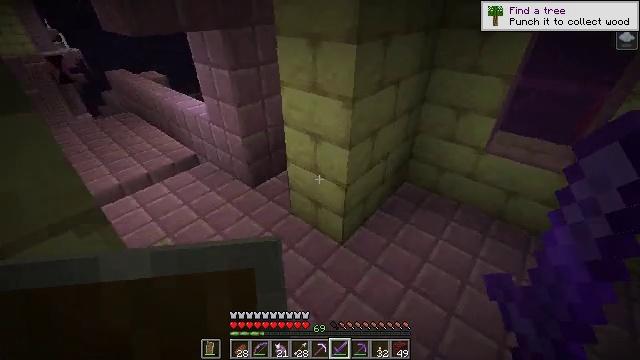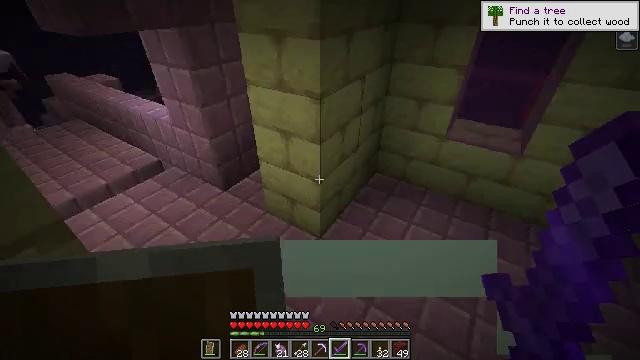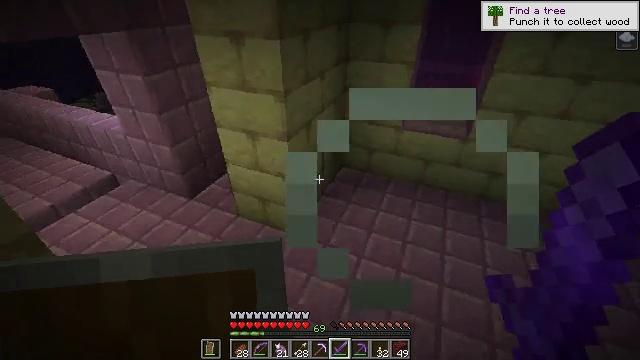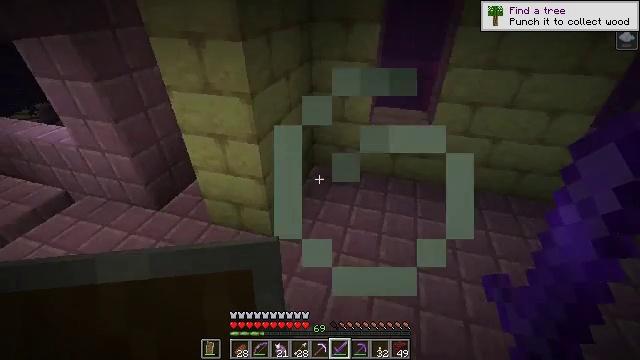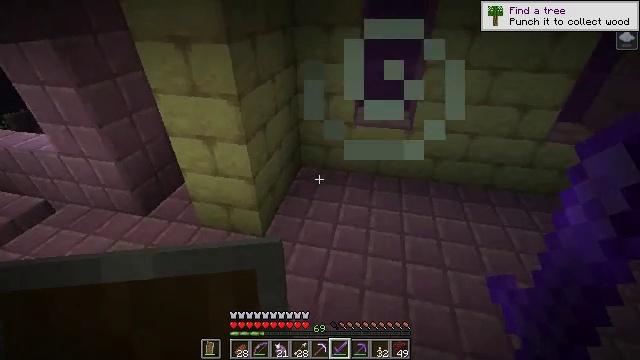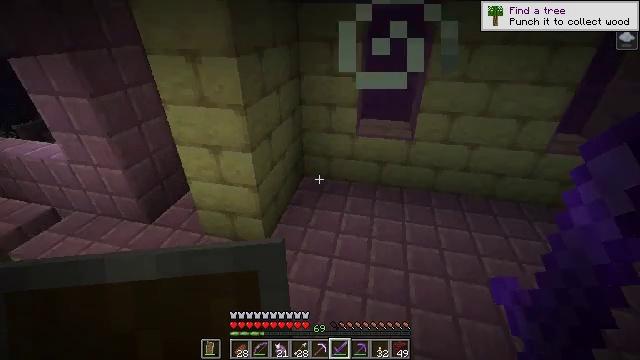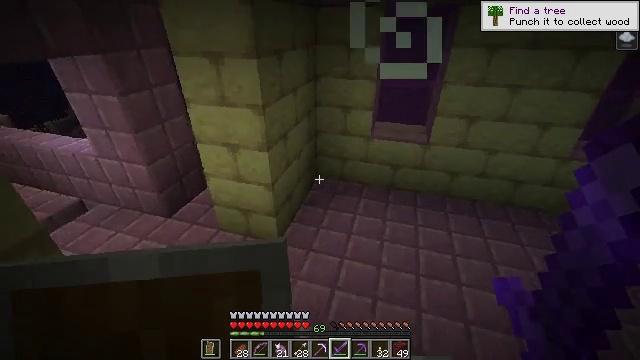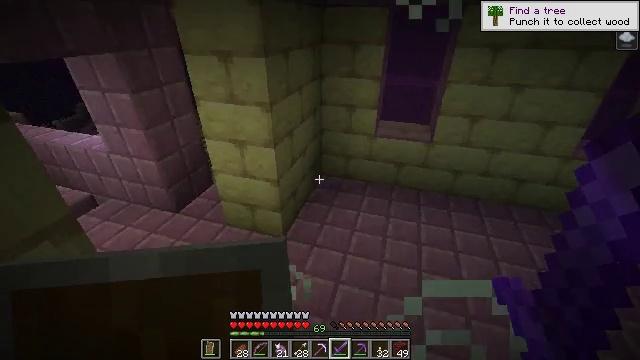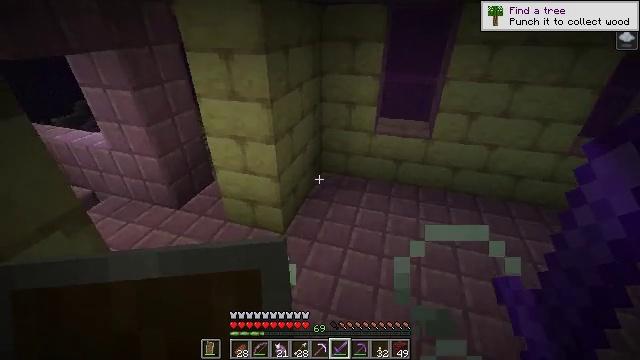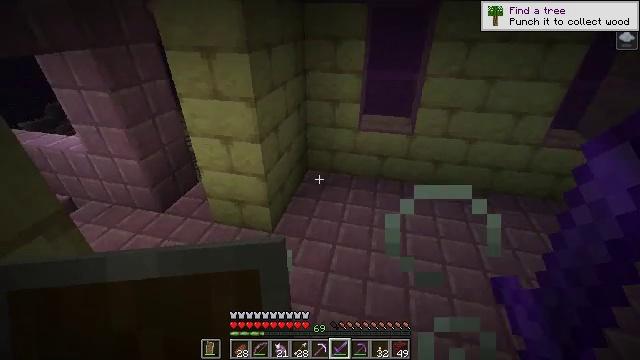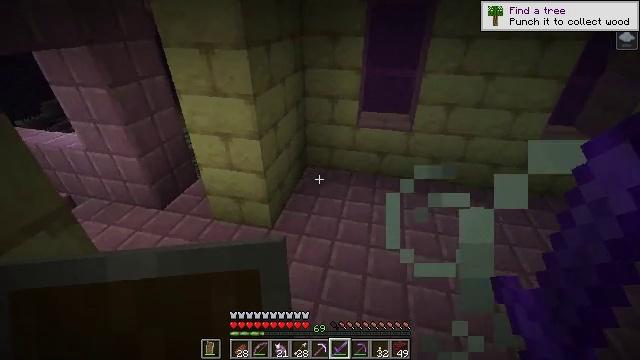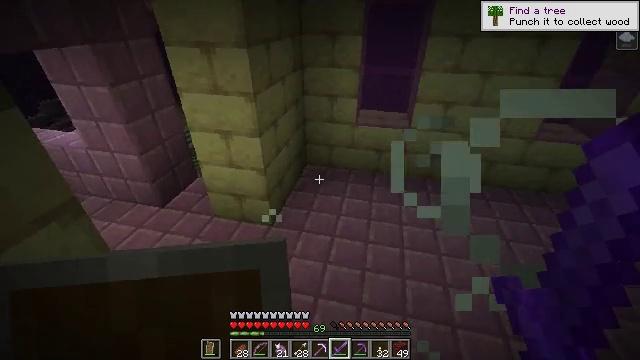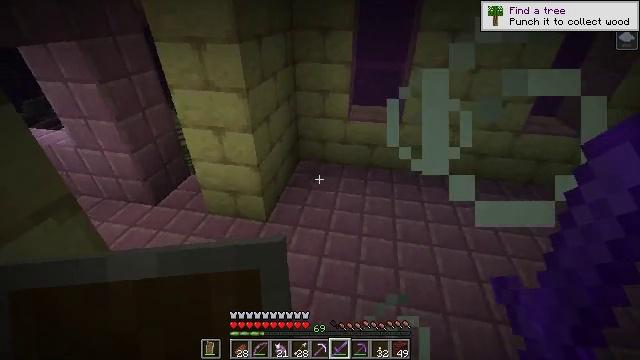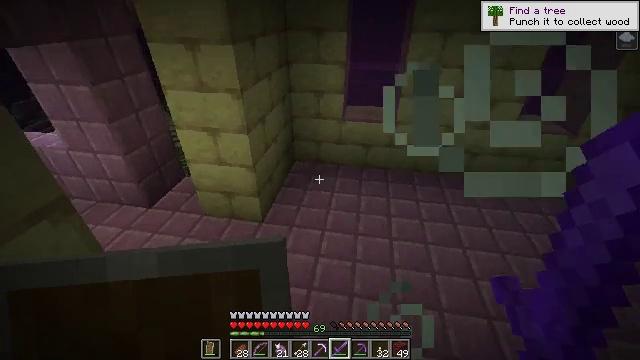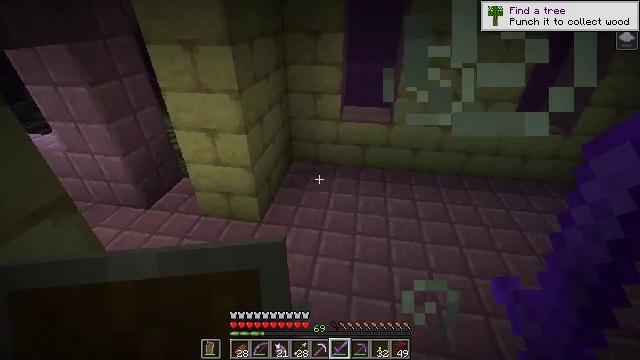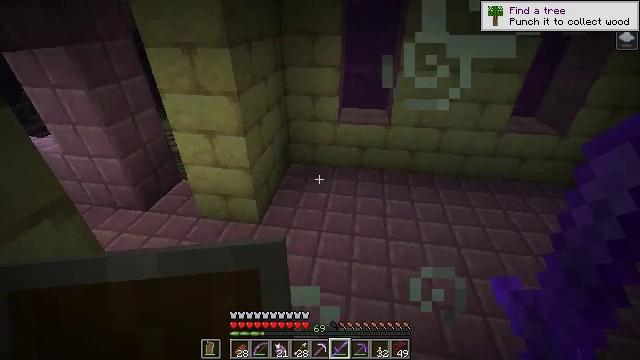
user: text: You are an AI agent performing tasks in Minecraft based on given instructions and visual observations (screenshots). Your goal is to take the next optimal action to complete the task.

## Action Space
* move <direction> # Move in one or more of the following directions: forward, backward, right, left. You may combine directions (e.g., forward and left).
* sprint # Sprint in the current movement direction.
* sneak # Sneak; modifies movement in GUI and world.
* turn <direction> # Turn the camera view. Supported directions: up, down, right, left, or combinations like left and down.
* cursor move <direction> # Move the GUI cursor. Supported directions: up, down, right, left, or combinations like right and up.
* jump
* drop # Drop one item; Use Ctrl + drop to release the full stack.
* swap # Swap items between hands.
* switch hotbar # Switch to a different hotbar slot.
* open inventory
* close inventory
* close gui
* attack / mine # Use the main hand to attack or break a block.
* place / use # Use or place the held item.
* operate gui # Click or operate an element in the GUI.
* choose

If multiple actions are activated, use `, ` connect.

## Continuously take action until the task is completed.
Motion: motion action
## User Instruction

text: Destroy the magenta stained glass to recycle it.
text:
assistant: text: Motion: turn right
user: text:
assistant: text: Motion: turn right
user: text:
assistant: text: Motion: turn right
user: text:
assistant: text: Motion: turn right
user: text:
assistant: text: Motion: turn up
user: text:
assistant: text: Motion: turn left
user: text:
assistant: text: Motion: no_op
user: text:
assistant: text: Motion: no_op
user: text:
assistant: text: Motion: turn right
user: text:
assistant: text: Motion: no_op
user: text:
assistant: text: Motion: no_op
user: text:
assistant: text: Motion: turn right
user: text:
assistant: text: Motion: turn right
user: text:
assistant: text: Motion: no_op
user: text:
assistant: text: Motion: no_op
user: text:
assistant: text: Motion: move back and move left
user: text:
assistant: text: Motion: move back and move left, turn right and up
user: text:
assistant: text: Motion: move back and move left, turn right and up
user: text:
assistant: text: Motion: move back and move left, turn right
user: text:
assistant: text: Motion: move back and move left, turn right
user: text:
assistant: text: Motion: move back and move left, turn right and up
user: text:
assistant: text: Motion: move back, turn right and up
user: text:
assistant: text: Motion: turn right
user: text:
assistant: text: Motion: turn right
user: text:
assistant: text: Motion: no_op
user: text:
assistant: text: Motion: no_op
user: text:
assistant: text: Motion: no_op
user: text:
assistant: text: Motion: no_op
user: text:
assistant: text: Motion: no_op
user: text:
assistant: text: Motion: no_op